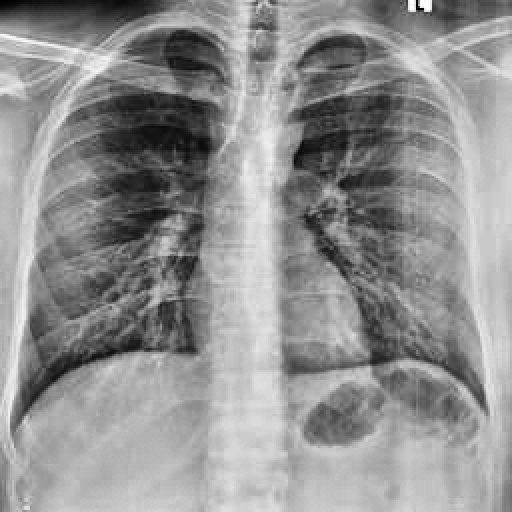
Finding: NORMAL